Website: macys
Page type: customer-info-address
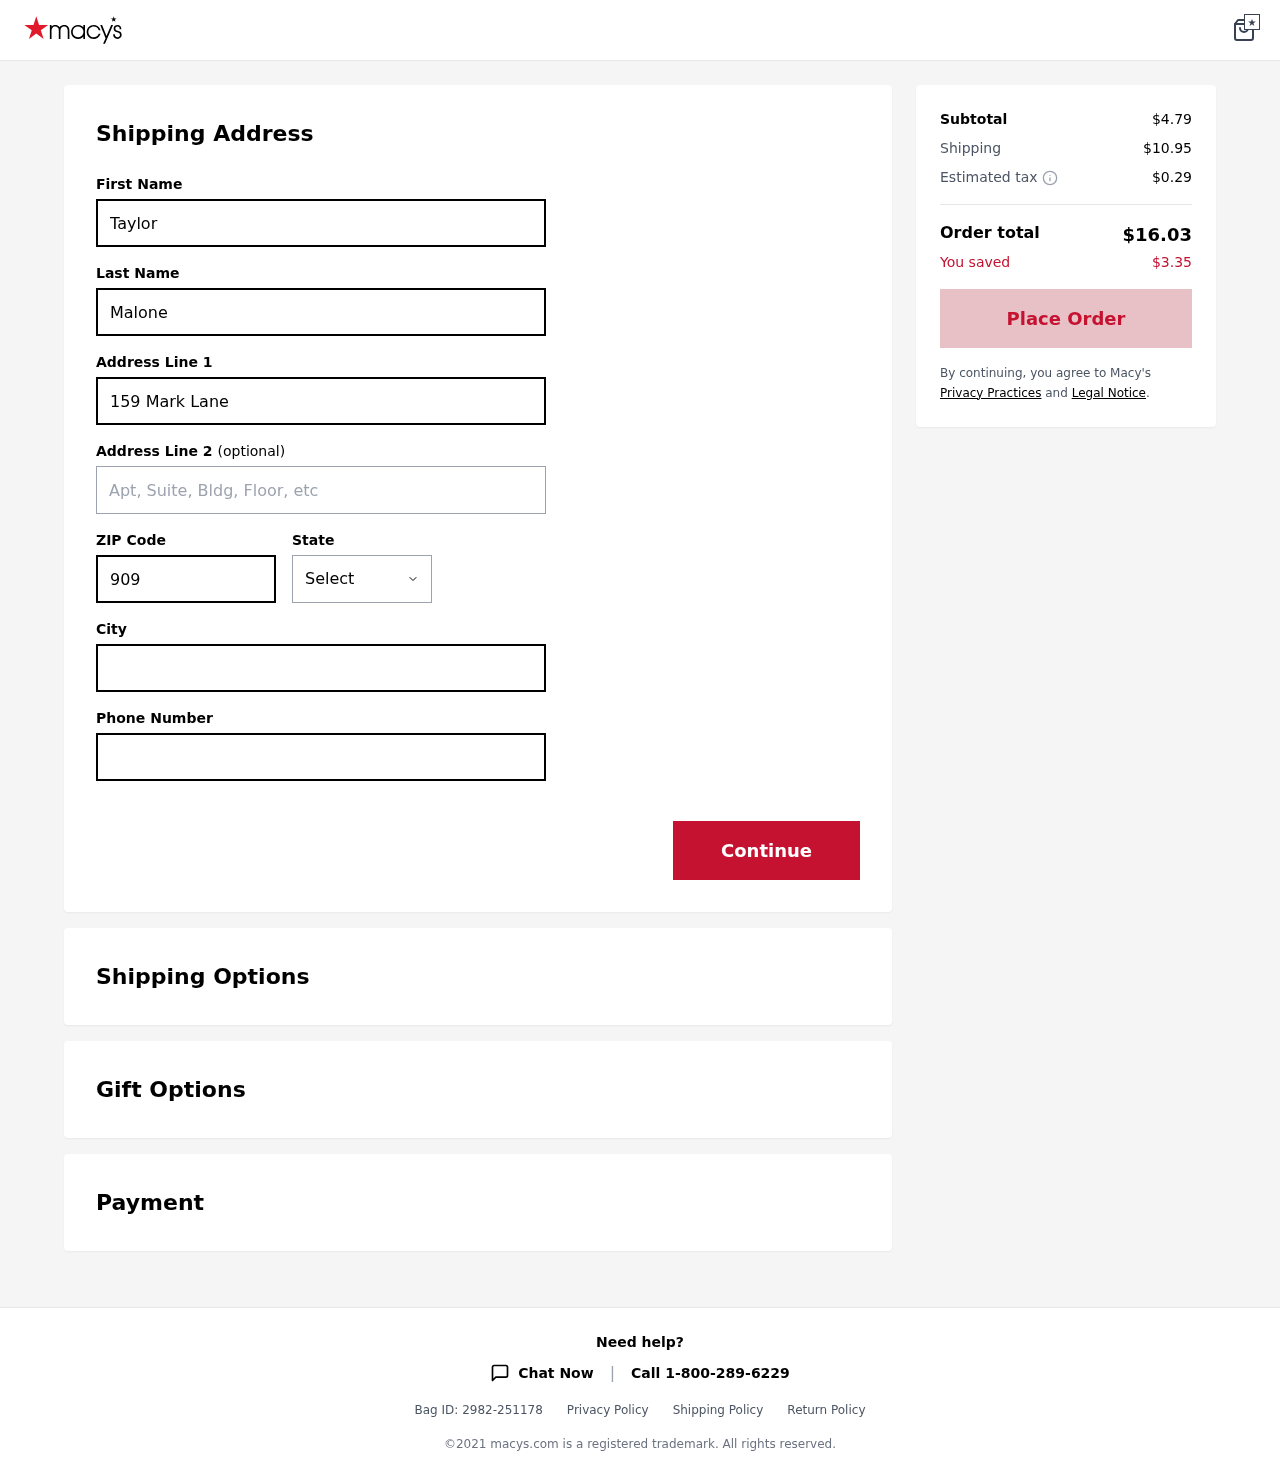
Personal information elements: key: PII_CITY
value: Johnstad
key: PII_FIRSTNAME
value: Taylor
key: PII_LASTNAME
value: Malone
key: PII_PHONE
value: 7674779201
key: PII_POSTCODE
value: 90945
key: PII_STATE
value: Nebraska
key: PII_STREET
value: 159 Mark Lane
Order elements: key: ORDER_SUBTOTAL
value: $4.79
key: ORDER_SHIPPING_COST
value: $10.95
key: ORDER_TAX
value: $0.29
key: ORDER_TOTAL
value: $16.03
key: ORDER_SAVINGS
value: $3.35